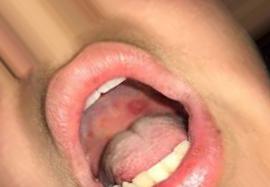
Condition: Mouth Ulcer